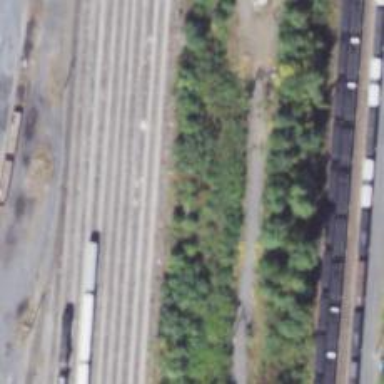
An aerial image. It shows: Unused railway yard.